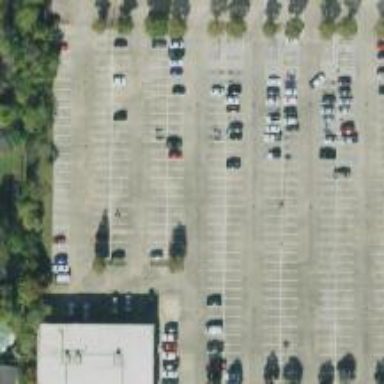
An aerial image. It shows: Parking space is available.